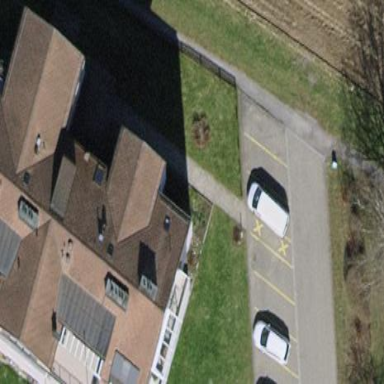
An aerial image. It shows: Residential building.